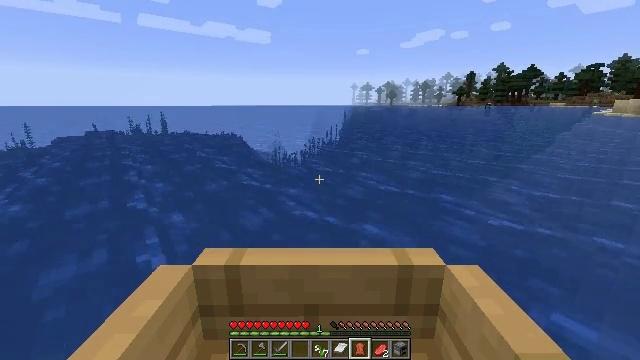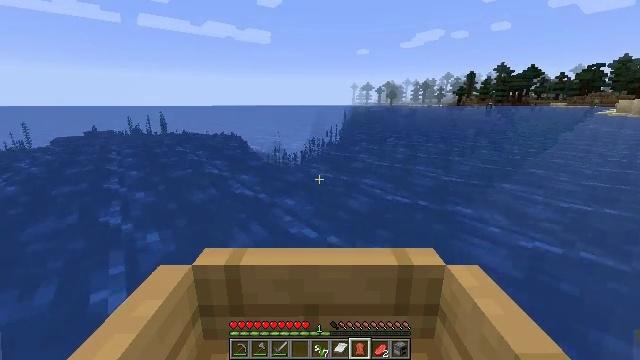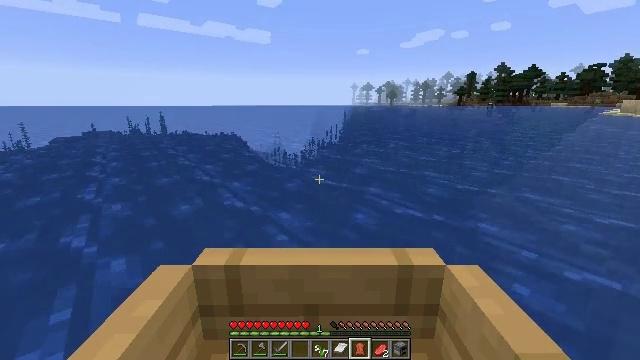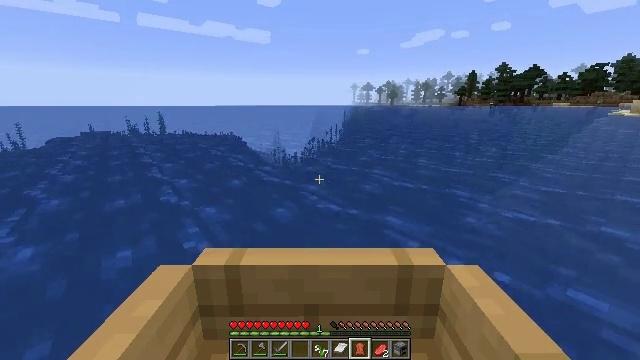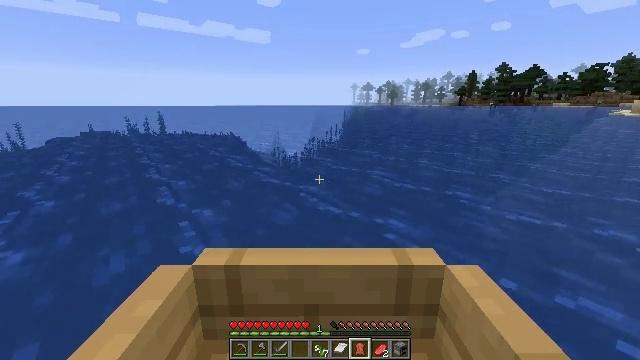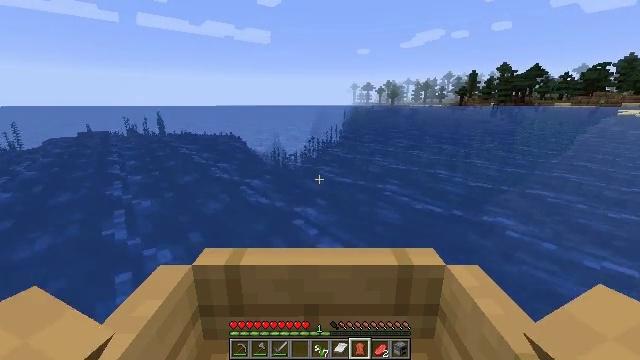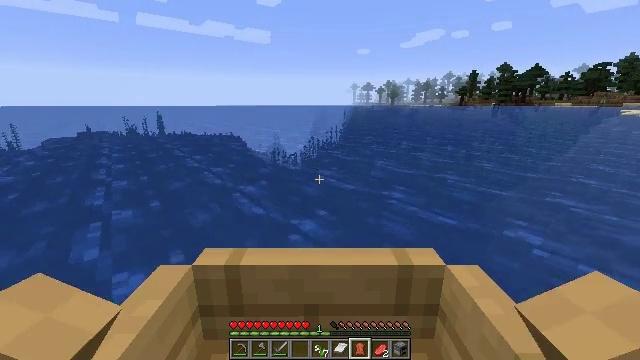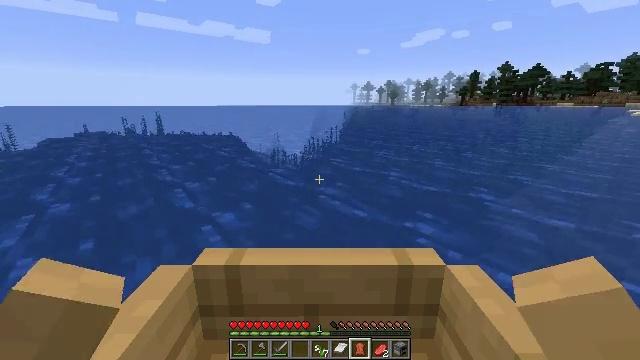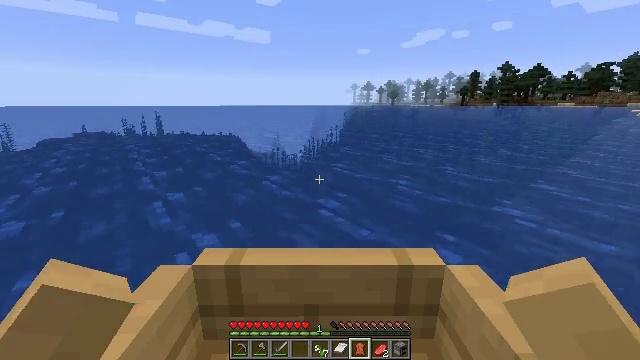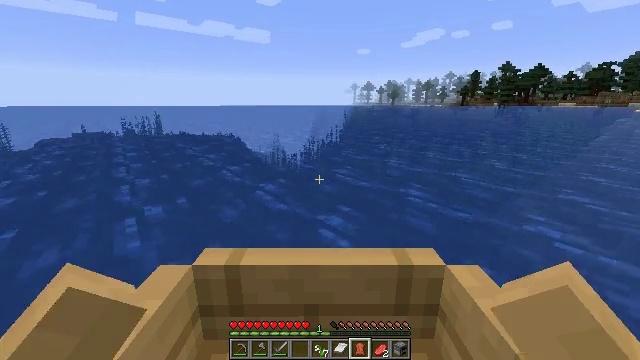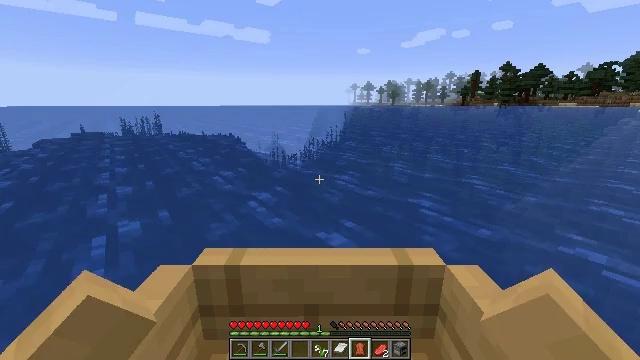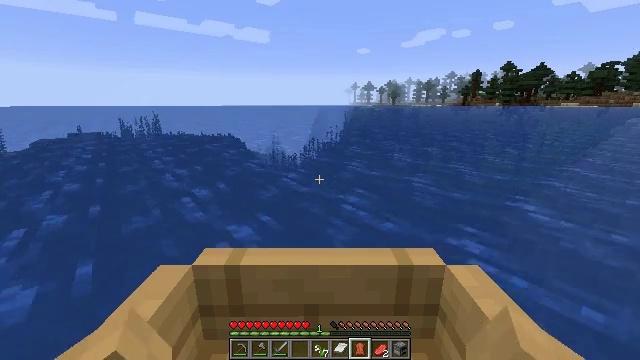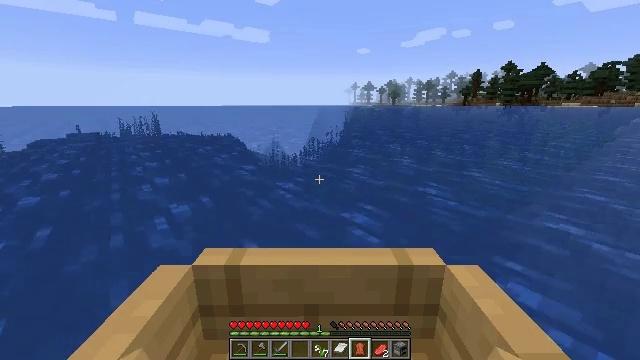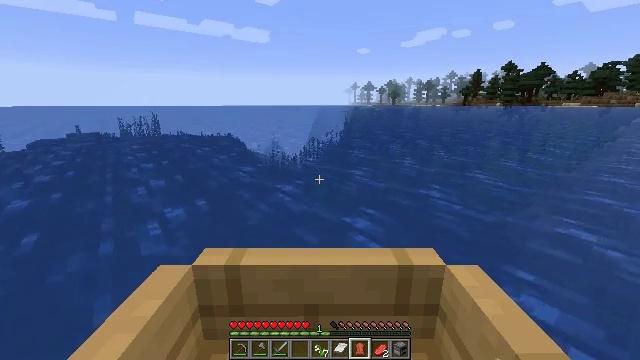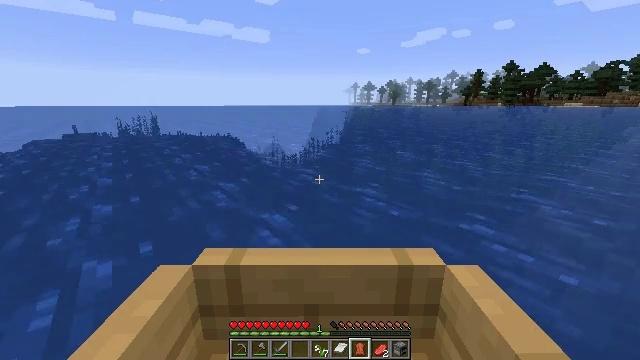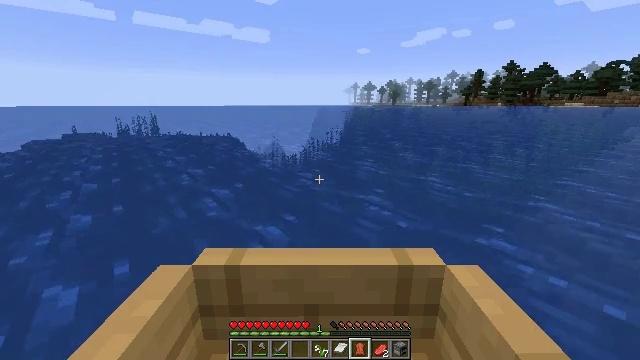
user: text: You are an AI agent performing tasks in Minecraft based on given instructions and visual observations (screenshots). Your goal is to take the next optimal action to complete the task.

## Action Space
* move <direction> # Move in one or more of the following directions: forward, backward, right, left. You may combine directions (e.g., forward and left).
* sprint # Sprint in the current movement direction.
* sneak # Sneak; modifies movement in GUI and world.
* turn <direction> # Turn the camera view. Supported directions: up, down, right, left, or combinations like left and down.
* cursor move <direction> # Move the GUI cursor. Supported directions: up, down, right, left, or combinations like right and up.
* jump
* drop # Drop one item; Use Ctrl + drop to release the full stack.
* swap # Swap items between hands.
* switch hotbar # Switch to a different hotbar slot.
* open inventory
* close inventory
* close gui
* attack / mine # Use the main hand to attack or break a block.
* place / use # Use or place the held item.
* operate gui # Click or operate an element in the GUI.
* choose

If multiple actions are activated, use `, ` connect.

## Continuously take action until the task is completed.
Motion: motion action
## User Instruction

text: Open inventory to craft white dye.
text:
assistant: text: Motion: move forward
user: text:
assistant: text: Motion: move forward
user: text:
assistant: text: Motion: move forward
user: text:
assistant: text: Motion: move forward
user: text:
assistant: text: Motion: move forward
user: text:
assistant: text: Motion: move forward
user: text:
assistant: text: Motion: move forward
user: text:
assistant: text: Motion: move forward
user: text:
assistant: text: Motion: move forward
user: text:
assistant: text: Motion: move forward
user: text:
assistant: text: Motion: move forward
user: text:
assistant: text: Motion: move forward
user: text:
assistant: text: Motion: move forward
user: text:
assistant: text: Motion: move forward
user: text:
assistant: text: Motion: move forward
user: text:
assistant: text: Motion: move forward
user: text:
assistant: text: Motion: move forward
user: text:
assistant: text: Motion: move forward
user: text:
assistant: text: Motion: move forward
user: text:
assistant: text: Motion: move forward, turn left
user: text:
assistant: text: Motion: move forward, turn left
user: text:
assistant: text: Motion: move forward, turn left
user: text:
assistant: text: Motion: move forward, turn left
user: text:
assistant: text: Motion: move forward
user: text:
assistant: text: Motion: move forward
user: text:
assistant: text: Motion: move forward
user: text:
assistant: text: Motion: move forward
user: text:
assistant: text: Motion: move forward
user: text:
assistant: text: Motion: move forward
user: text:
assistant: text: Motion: move forward